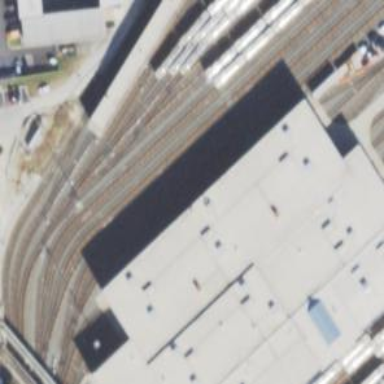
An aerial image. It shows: Electrified rail passing through service yard.